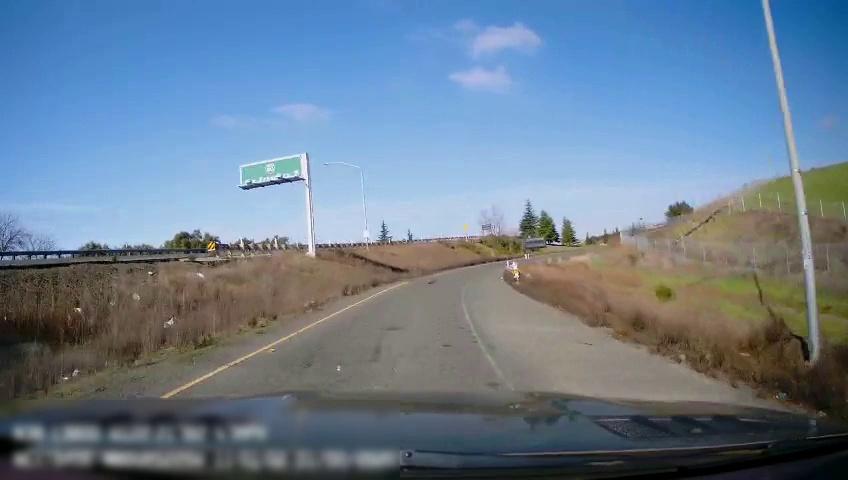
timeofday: Day
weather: Sunny
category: Drivable Space
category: Drivable Space
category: Lanes | Current Lane
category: Lanes | Alternate Lane
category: Traffic | Signs